Interaction volume radius: 10 \u00c5
Interaction volume height: 15 \u00c5
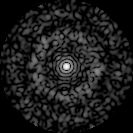
Disorder parameter: 0.857